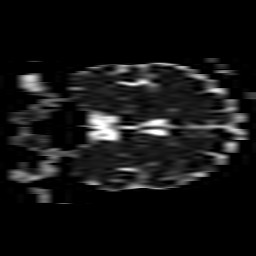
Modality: ADC
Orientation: coronal
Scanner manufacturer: philips
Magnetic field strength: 3 T
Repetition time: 4.642 s
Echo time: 0.07429 s